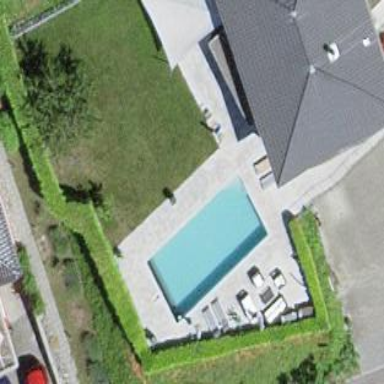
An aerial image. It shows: Swimming pool located in leisure land.